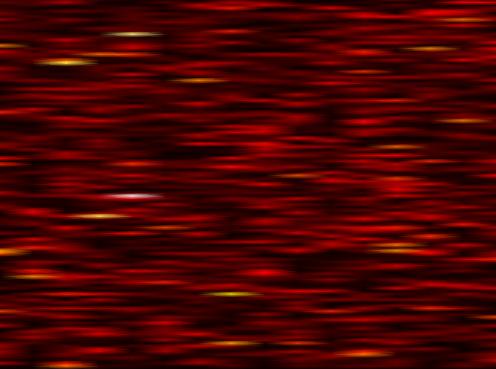
Label: FBMC